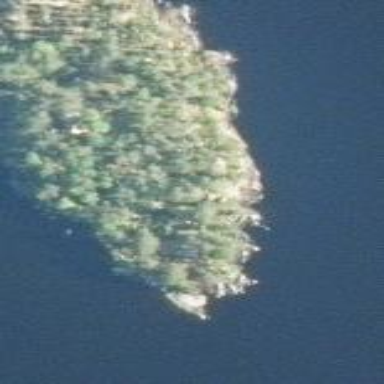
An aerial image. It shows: Islet.